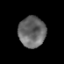
Tissue: prostate
Cell type: T cells
Senescence score: 0.3582
Nuclear area (px): 812
Mean DAPI intensity: 104.101